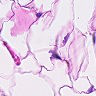
Metastatic tissue present: no